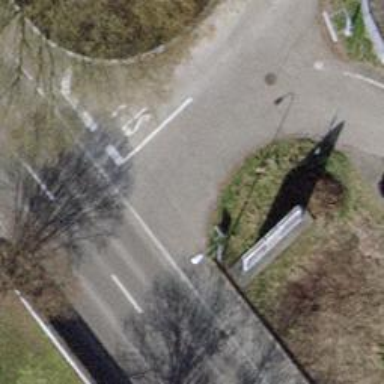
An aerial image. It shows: Road with stop sign.